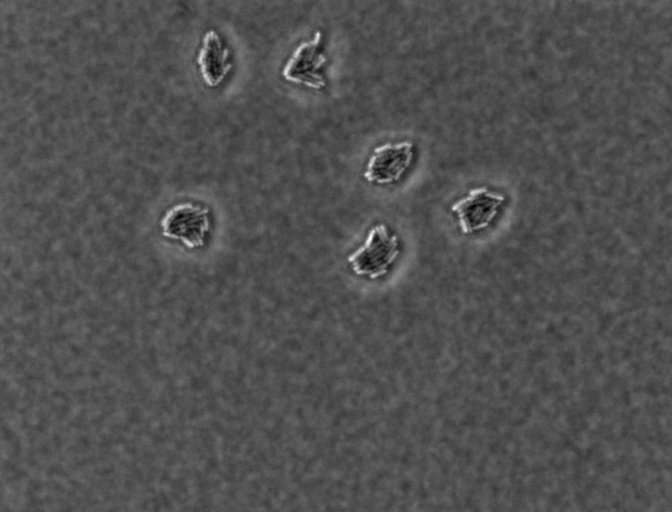
Escherichia coli 1612